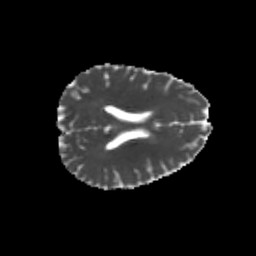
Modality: MD
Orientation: axial
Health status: healthy
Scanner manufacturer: philips
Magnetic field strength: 3 T
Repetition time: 6.964 s
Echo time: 0.092 s